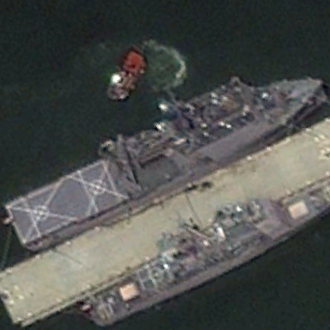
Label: Whitby_Island-class_dock_landing_ship